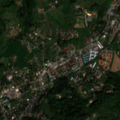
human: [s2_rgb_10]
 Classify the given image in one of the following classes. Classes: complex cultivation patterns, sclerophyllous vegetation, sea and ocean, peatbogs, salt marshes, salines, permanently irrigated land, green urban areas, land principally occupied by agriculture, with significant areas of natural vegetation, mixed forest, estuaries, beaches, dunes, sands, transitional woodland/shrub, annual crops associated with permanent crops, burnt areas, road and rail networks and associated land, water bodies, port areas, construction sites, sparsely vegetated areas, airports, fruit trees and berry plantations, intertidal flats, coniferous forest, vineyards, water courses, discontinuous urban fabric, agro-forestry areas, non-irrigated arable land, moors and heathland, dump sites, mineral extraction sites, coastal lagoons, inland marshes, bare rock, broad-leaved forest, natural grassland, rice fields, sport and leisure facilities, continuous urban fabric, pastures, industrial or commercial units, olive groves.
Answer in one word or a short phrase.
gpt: discontinuous urban fabric, pastures, mixed forest